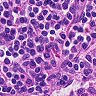
Metastatic tissue present: no